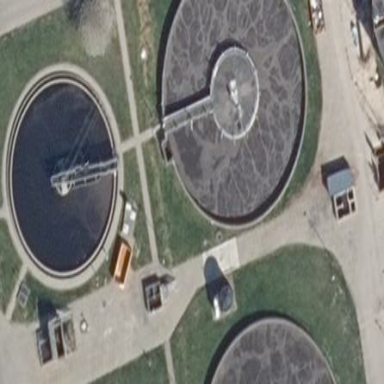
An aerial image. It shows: Body of wastewater.